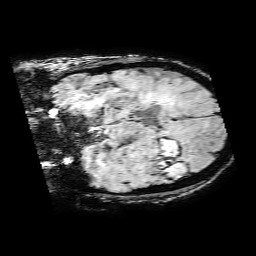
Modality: SWI
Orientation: coronal
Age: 61
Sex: male
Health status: ill
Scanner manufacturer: philips
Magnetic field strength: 3 T
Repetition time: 0.031 s